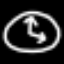
Label: clock